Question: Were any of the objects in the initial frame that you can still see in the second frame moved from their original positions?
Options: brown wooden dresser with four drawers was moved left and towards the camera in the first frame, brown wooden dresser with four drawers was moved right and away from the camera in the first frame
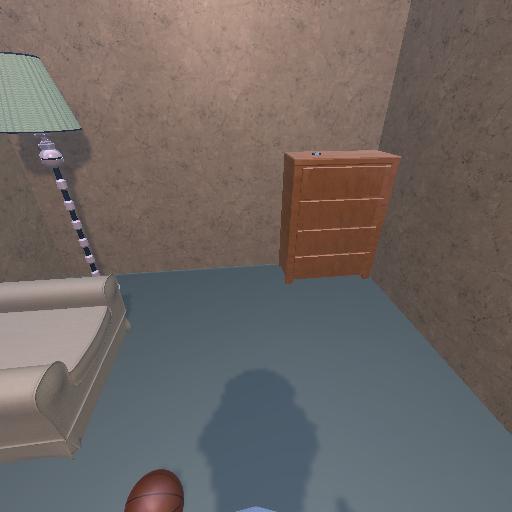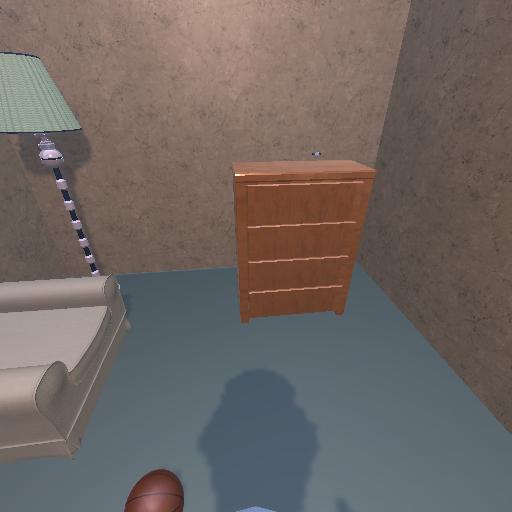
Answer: brown wooden dresser with four drawers was moved left and towards the camera in the first frame